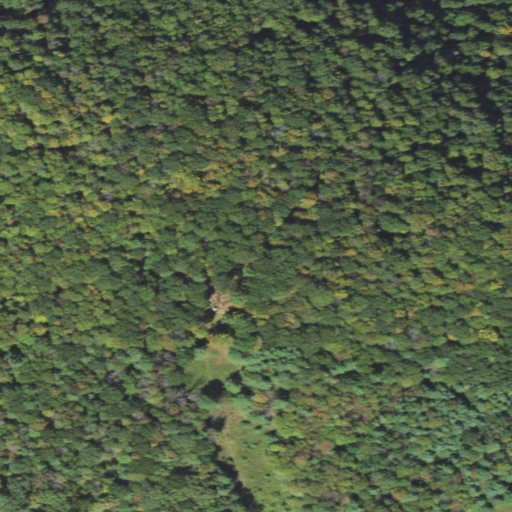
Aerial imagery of mountain in Pennsylvania named Brooks Hill containing deciduous forest, mixed forest, and evergreen forest